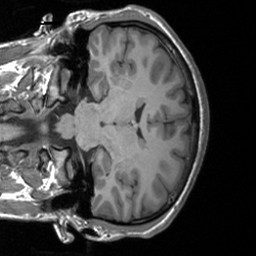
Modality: T1w
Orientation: coronal
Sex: male
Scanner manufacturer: siemens
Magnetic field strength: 3 T
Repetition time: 1.9 s
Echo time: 0.00226 s